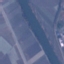
Land use / land cover: River